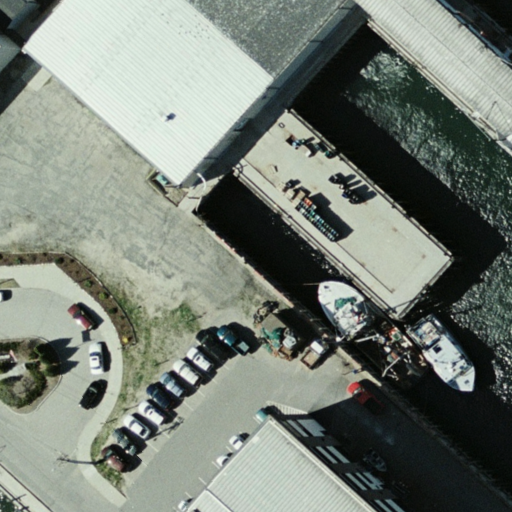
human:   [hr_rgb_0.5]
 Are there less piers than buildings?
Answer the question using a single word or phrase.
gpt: yes

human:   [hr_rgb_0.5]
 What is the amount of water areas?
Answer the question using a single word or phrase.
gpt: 0

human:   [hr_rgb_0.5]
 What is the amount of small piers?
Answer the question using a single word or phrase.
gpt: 1

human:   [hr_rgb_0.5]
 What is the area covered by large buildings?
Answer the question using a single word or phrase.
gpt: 2179m2

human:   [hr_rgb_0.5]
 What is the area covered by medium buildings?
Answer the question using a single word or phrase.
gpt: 607m2

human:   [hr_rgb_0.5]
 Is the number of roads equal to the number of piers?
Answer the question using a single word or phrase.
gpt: no

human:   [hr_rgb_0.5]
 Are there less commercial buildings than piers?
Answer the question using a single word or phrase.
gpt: yes

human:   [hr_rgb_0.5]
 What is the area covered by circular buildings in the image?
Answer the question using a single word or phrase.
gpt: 0m2

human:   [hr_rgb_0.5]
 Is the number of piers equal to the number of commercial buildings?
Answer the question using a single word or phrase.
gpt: no

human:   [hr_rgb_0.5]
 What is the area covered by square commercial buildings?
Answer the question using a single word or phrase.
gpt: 0m2

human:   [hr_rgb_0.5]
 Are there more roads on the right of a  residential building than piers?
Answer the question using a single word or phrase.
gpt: yes

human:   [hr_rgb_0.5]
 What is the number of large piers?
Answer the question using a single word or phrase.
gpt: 0

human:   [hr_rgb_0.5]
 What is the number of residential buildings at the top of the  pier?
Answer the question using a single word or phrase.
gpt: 2

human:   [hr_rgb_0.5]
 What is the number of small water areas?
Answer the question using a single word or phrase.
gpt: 0

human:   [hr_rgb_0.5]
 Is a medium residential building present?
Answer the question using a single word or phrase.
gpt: yes

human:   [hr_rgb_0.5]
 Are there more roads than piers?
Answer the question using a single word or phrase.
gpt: yes

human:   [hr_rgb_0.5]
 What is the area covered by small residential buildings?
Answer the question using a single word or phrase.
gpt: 0m2

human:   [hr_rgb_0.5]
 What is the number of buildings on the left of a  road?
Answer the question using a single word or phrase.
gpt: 1

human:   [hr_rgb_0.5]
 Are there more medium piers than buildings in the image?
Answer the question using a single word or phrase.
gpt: no

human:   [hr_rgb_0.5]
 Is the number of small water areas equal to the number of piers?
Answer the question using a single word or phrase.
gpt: no

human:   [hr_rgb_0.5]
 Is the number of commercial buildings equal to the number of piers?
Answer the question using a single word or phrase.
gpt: no

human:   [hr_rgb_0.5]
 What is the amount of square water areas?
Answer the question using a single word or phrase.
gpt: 0

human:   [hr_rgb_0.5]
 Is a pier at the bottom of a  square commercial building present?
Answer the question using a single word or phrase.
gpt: no

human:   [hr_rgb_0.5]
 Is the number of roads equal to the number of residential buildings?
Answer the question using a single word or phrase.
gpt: yes

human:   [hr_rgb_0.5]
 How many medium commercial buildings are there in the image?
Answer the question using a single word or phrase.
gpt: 0

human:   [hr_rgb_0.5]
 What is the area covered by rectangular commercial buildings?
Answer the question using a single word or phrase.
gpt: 0m2

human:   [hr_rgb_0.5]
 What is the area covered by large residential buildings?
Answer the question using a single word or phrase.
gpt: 2179m2

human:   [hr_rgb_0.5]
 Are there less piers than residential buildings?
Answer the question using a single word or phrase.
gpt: yes

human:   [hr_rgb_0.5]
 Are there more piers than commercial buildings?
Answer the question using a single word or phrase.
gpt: yes

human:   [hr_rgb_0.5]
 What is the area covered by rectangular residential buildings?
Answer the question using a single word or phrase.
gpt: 607m2

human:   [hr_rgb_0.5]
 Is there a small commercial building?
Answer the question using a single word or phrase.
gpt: no

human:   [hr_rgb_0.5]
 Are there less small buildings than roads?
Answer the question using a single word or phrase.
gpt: yes

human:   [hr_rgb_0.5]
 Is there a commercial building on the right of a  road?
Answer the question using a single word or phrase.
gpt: no

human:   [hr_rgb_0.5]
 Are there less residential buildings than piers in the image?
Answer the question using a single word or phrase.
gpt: no

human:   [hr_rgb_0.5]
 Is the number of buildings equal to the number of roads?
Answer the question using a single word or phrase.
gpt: yes

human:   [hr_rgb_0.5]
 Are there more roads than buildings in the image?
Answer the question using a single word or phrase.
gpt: no